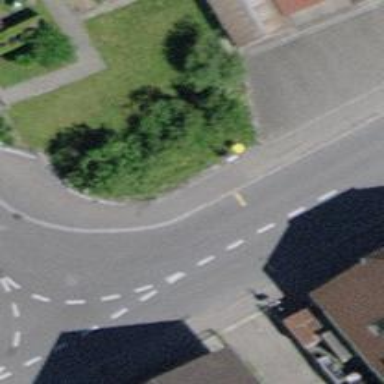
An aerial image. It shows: Bus stop with platform for public transport.